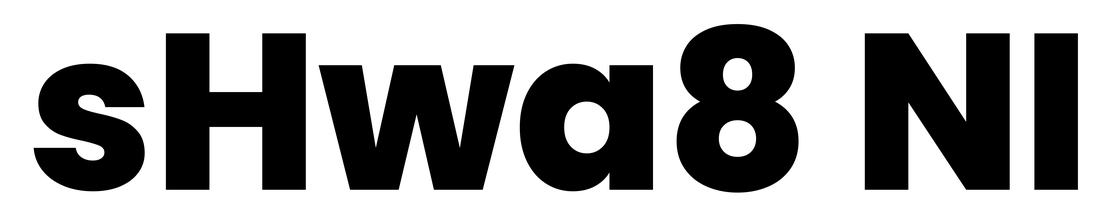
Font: Poppins-ExtraBold